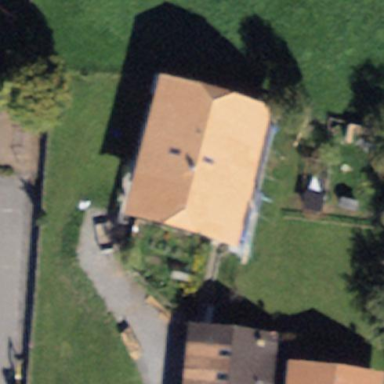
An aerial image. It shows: Farm building.